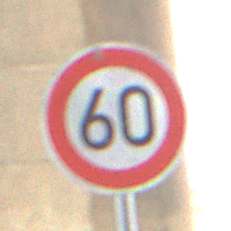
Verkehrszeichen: Geschwindigkeit60
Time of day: Midday
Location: Roofed (Beach)
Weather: Overcast
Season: NotSpecified
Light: Natural